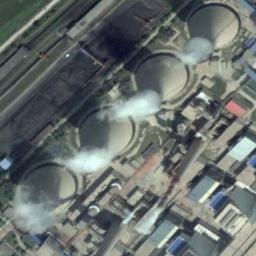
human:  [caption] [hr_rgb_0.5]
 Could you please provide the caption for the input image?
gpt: The thermal power station is on the grass next to some buildings with white mist above .

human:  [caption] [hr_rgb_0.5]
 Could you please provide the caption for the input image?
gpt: There are two thermal power stations, and the right one is emitting smoke .

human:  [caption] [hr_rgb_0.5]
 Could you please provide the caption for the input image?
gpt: Many buildings of different shapes are next to the thermal power station .

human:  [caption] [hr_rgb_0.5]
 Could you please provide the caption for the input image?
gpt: There is a large factory building in a thermal power station, there are four cooling towers that are steaming, and a smoke chimney .

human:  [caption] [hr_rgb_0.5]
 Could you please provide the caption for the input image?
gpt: There are some buildings and four chimneys on the thermal power station .